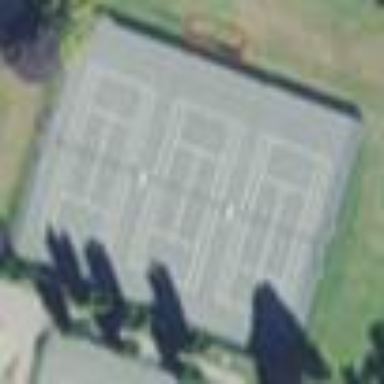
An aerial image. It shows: Clay tennis court pitch.